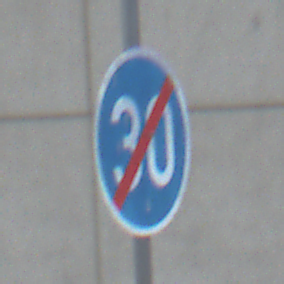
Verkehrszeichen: EndeMindestgeschwindigkeit
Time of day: MorningAfternoon
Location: Outdoor (Urban)
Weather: PartlyCloudy
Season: NotSpecified
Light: Natural